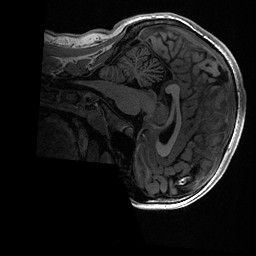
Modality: T1w
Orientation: sagittal
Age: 21
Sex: female
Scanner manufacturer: ge
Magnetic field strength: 3 T
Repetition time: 0.006952 s
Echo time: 0.00292 s